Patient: sex M, age 64
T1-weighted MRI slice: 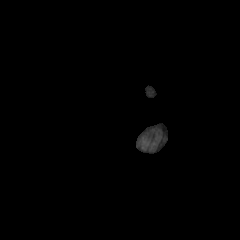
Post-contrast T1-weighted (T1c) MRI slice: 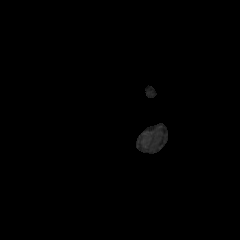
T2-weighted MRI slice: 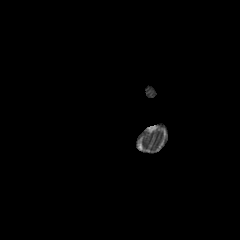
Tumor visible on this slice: no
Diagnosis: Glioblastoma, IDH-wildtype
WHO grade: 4